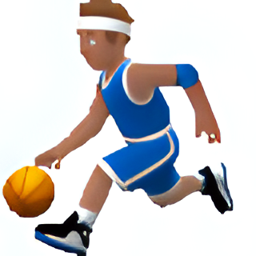
Name: person with ball
Emoji: ⛹🏽
Group: People & Body
Sub-group: person-sport